Field crop: maize
Growth stage: 2
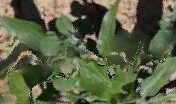
Species: maize